Field crop: maize
Growth stage: 1
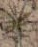
Species: salsola